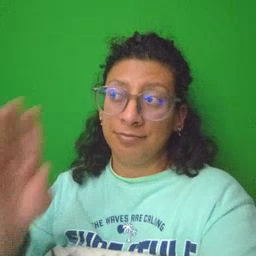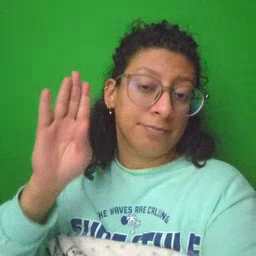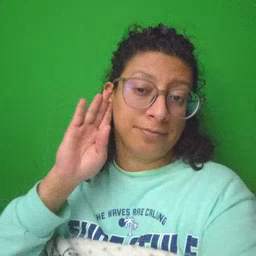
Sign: puppy